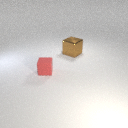
large brown metal cube behind small red rubber cube